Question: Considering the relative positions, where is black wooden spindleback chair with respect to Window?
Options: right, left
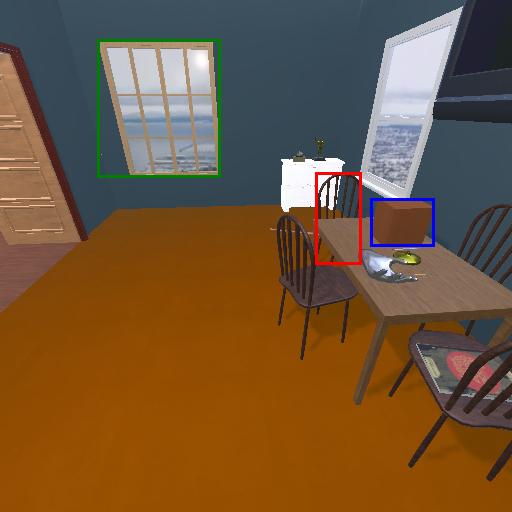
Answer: right